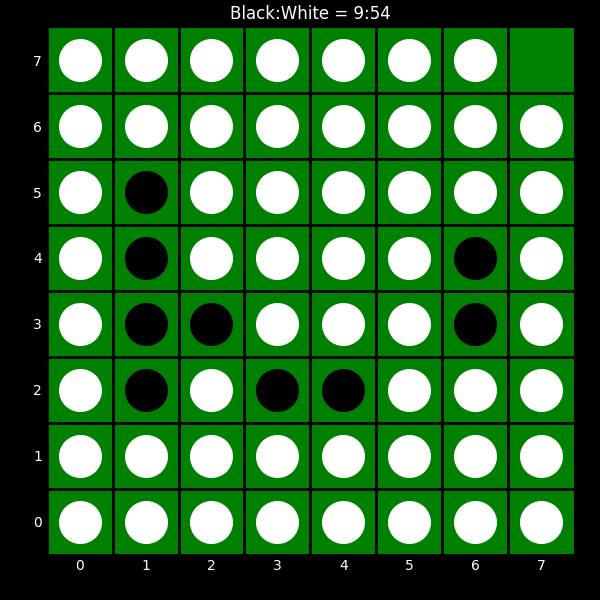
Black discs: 9
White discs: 54